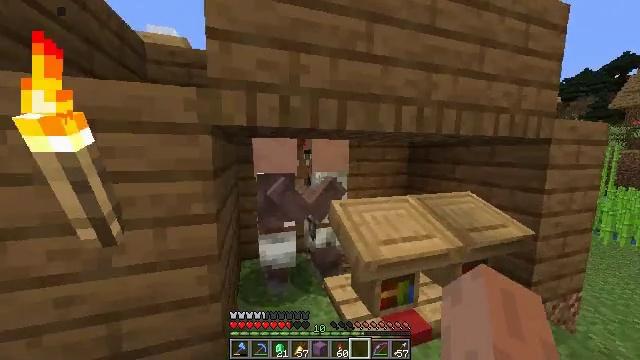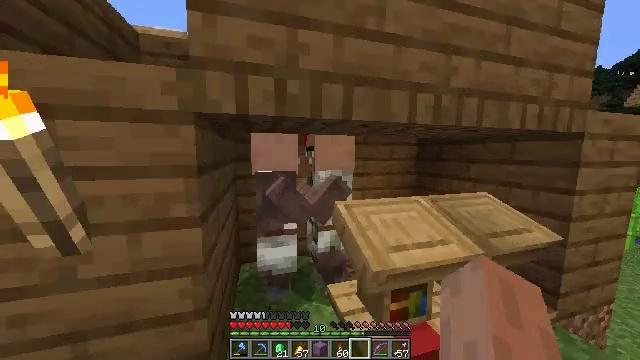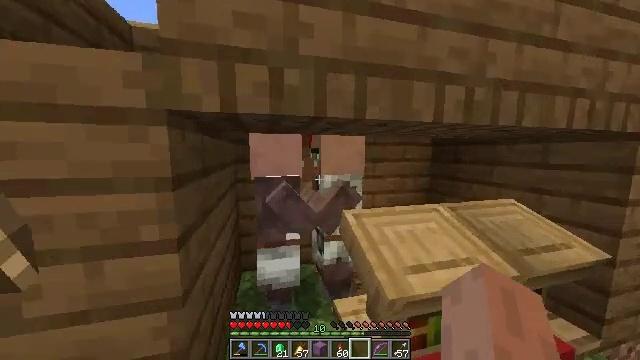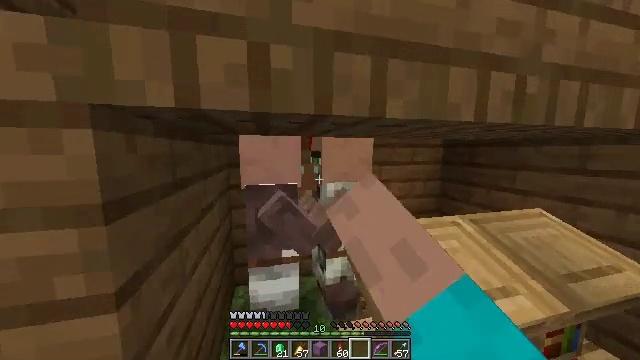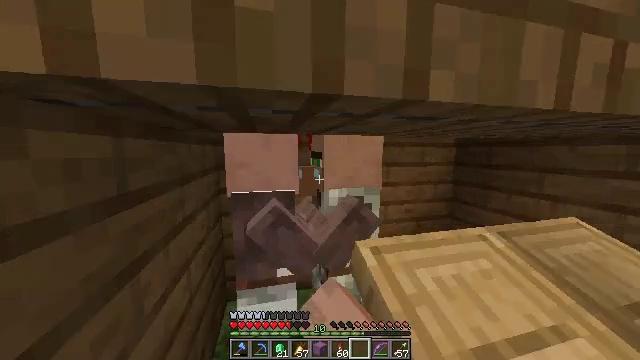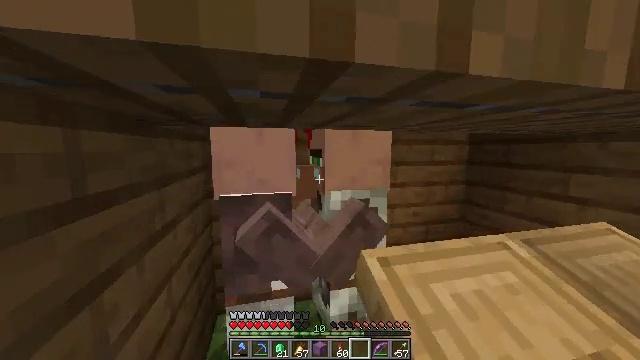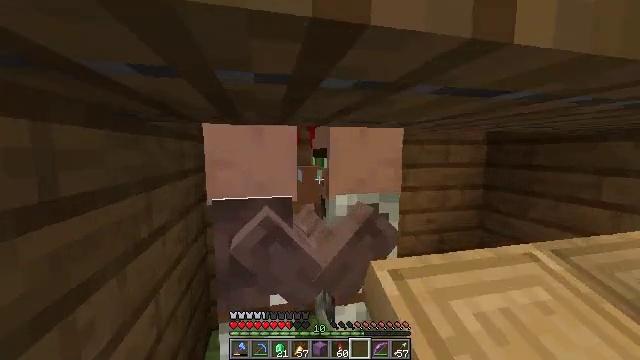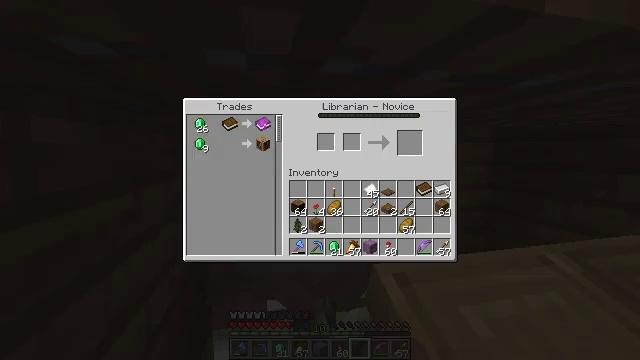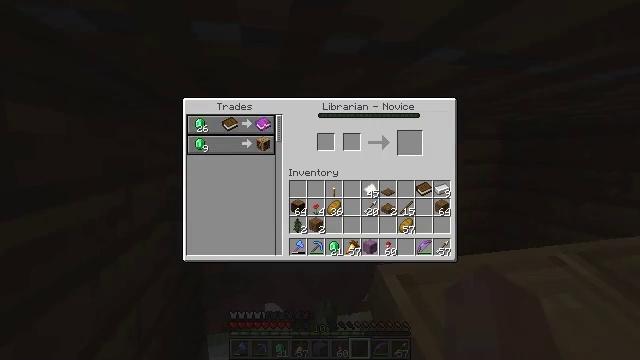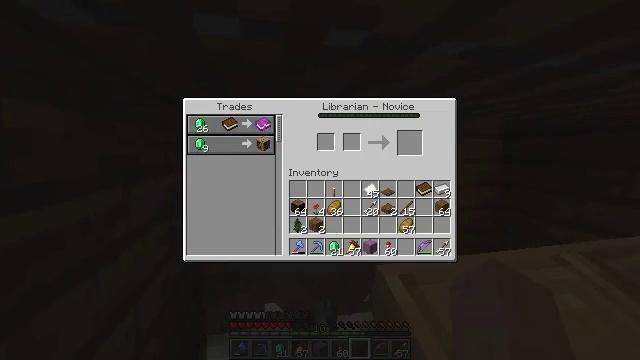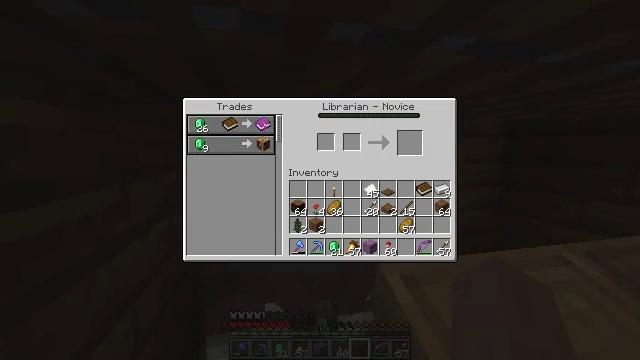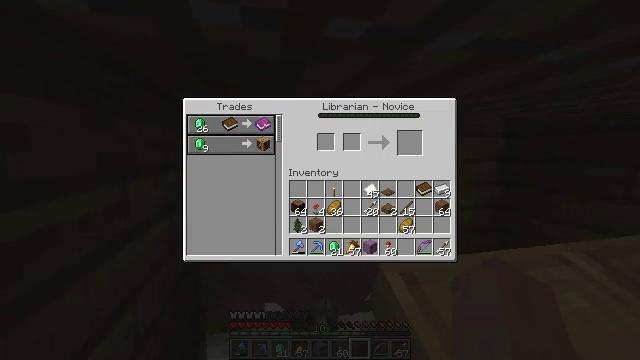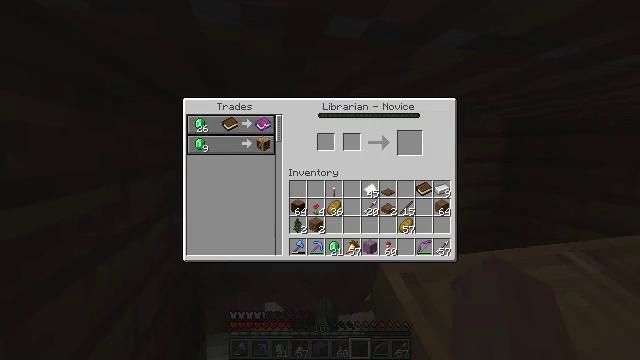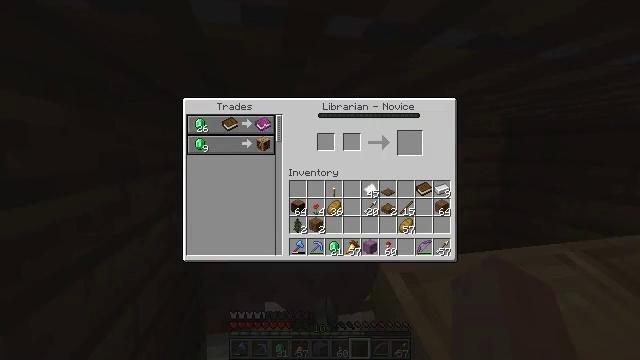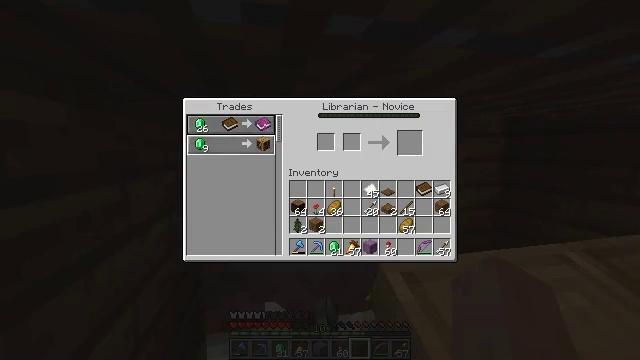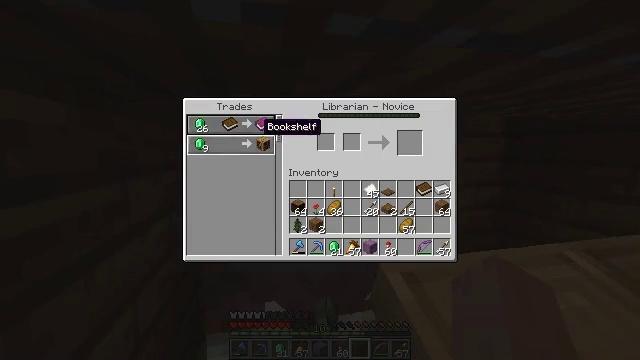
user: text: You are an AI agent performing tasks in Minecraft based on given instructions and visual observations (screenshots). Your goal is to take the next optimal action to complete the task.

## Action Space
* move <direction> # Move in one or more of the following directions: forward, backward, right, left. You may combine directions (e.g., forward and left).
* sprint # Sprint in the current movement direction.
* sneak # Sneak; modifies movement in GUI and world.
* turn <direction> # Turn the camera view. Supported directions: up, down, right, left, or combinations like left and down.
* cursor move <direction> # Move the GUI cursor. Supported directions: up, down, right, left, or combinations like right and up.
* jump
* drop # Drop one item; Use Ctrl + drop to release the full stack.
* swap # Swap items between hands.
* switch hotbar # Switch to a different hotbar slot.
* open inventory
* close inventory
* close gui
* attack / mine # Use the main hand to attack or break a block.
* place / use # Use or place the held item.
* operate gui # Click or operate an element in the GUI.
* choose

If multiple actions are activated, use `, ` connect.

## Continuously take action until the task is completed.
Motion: motion action
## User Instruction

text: Break the lectern to relocate it.
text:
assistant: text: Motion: move forward, turn left
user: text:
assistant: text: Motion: move forward, turn left, use / place
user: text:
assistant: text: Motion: move forward, use / place
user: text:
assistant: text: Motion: no_op
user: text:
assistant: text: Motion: no_op
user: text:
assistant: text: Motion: no_op
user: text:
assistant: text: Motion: cursor move left, open gui
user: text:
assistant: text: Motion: no_op
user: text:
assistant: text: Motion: cursor move left
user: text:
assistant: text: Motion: cursor move left
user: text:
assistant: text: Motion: cursor move left
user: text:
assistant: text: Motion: cursor move left
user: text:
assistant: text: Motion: no_op
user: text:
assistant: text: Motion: cursor move up
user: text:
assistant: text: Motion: cursor move right and up
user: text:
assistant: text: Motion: no_op
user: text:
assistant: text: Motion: no_op
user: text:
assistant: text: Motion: no_op
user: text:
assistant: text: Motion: no_op
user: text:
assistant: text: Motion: no_op
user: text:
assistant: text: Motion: no_op
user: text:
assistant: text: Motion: no_op
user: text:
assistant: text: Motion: no_op
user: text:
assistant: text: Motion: close gui
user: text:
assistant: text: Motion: turn left and down, open inventory
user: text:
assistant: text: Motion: turn left and down, use / place, open inventory
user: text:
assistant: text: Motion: turn left, use / place
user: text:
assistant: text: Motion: use / place
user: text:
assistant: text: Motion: no_op
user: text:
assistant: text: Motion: no_op